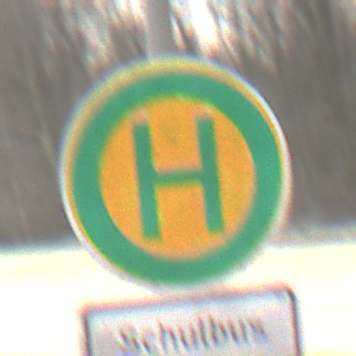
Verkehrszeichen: Haltestelle
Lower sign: ZeitangabenMitBeschraenkungAufWochentage5
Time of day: MorningAfternoon
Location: Outdoor (Nature)
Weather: PartlyCloudy
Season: Winter
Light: Natural